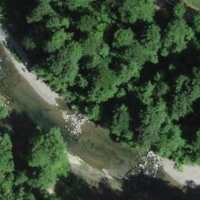
EUNIS habitat code: 41
Species observed at this site:
Colchicum autumnale
Fagus sylvatica